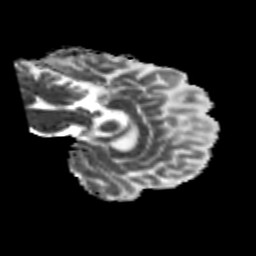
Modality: MD
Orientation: sagittal
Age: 52
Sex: male
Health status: healthy
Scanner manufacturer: siemens
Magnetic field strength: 3 T
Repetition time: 10.8 s
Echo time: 0.082 s